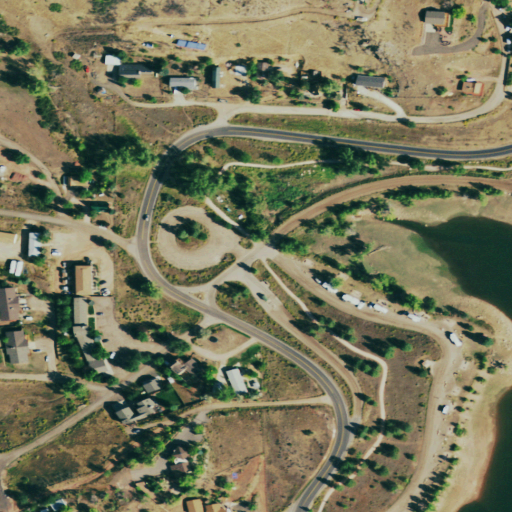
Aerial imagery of valley in Colorado named Spring Canyon containing low intensity development, open development, grassland, herbaceous wetlands, shrub, open water, medium intensity development, and woody wetlands